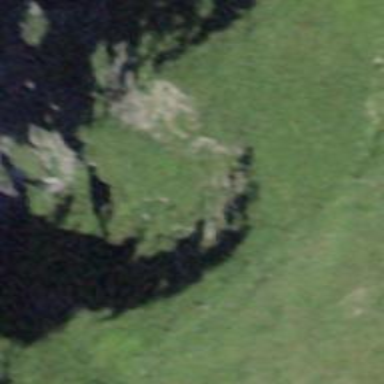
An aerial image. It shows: Natural cliff.